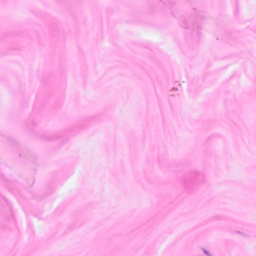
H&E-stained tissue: Breast